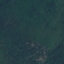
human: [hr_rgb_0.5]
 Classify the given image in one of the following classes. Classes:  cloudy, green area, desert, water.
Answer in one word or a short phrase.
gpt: green area